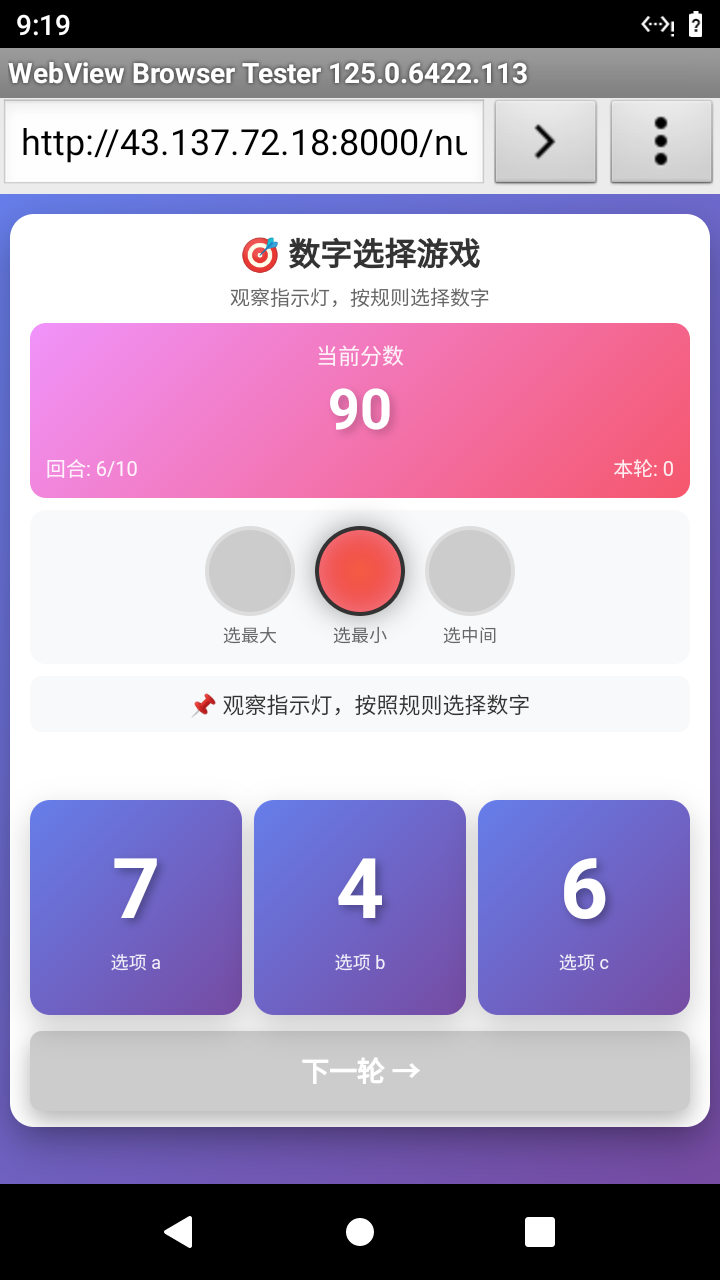

Select the correct number based on the traffic light color.
Answer: 1